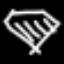
Label: diamond